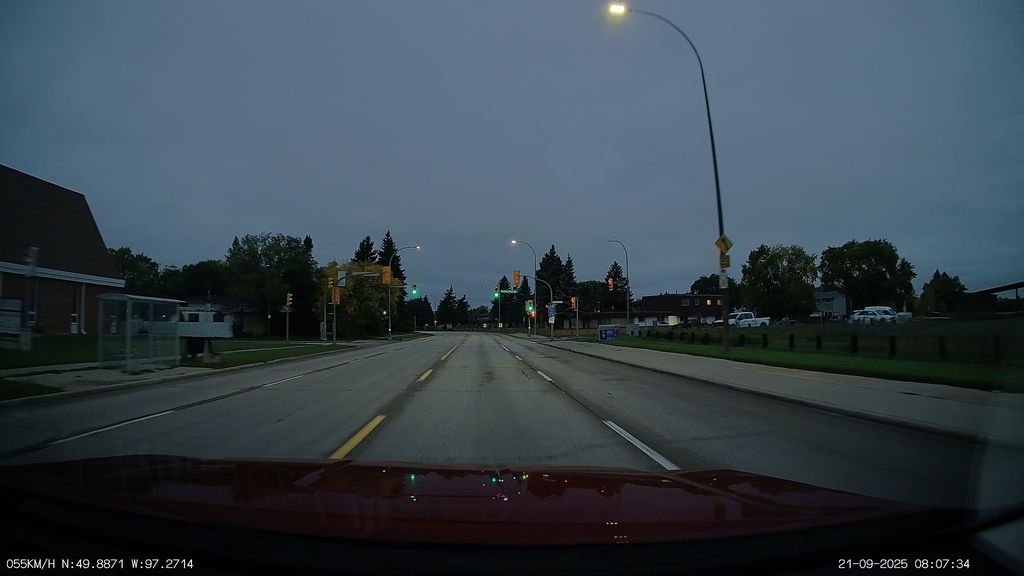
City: winnipeg